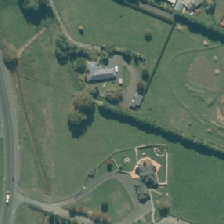
Land cover: urban_build_up